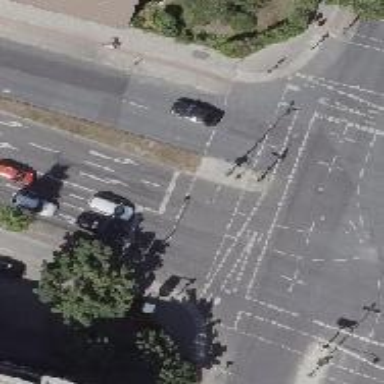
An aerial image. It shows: Road crossing with traffic signals.